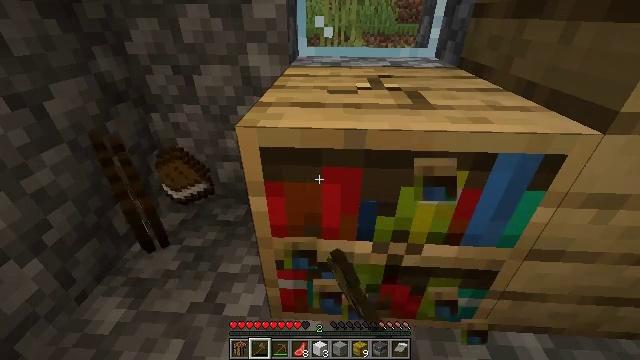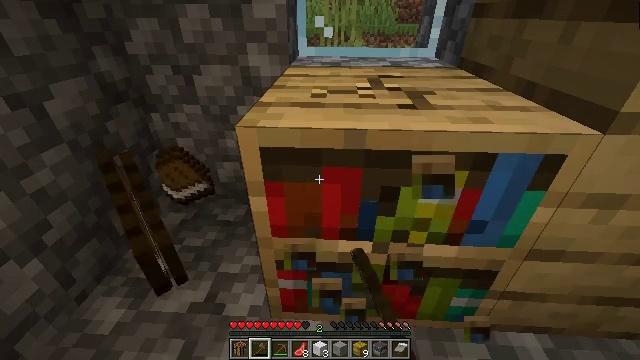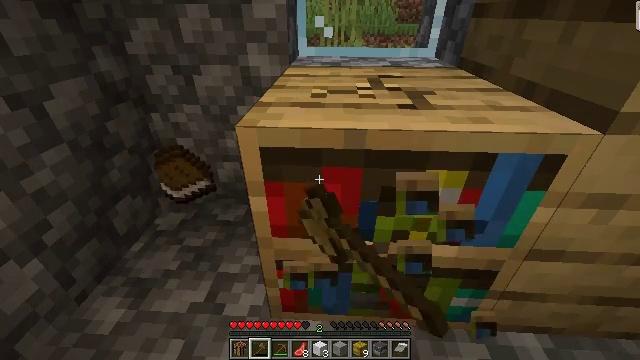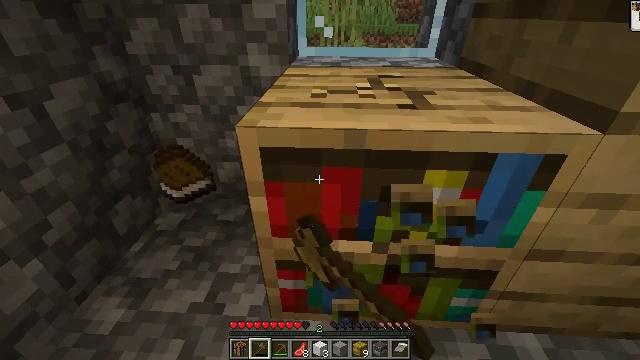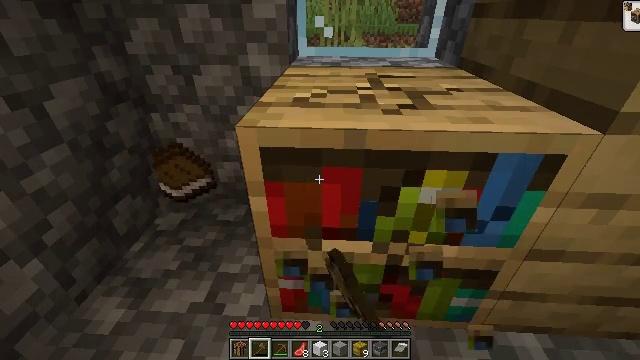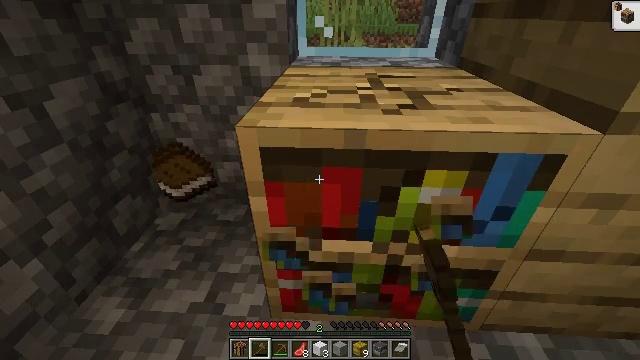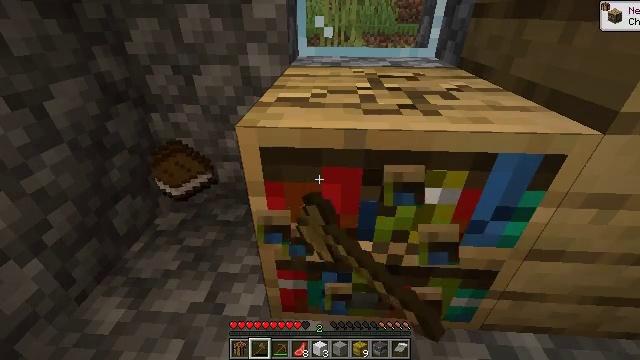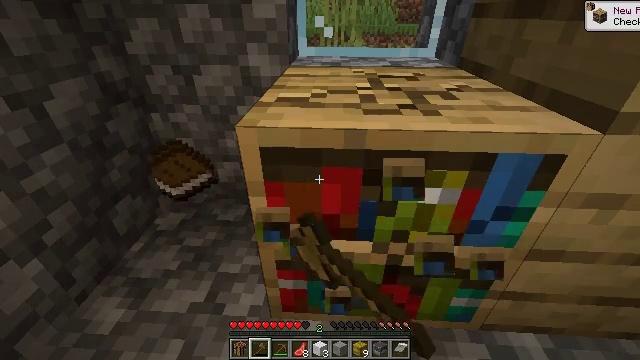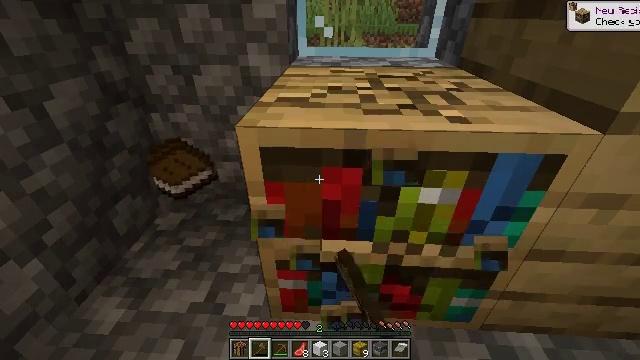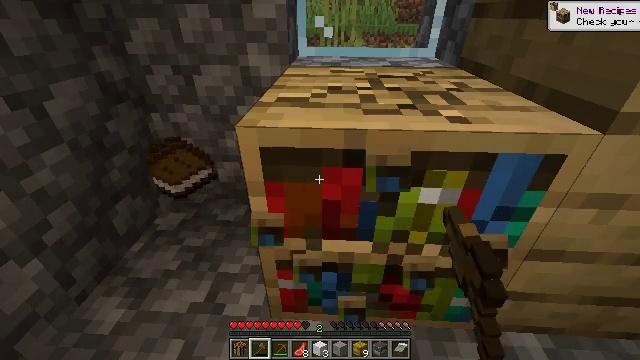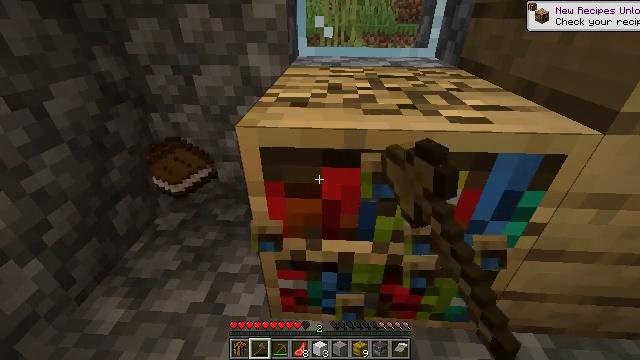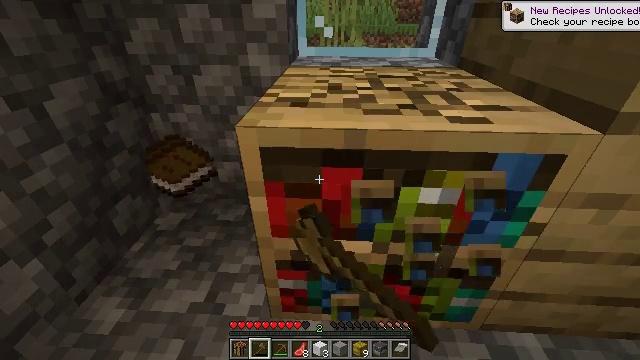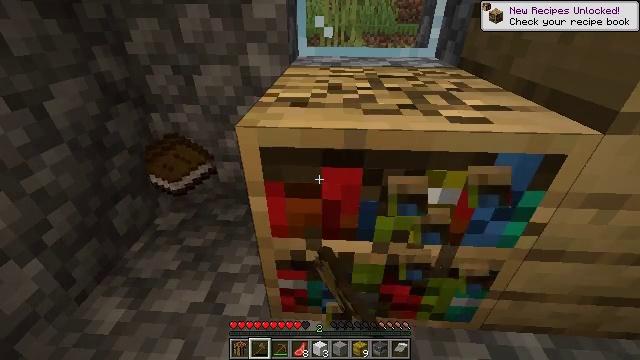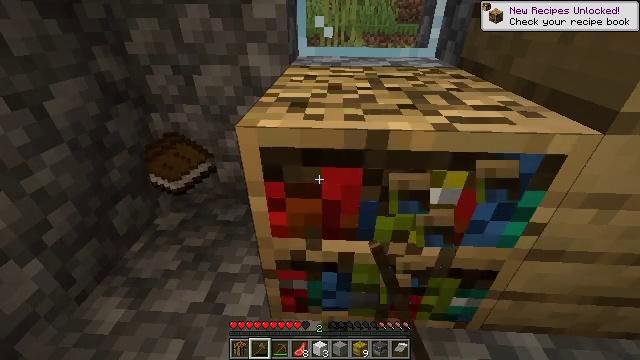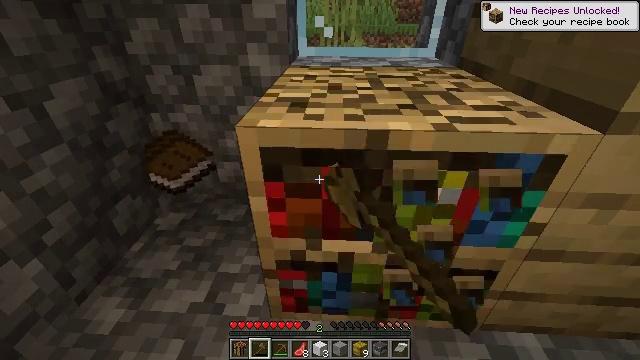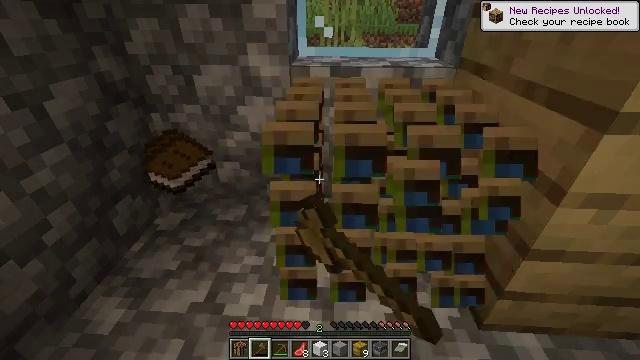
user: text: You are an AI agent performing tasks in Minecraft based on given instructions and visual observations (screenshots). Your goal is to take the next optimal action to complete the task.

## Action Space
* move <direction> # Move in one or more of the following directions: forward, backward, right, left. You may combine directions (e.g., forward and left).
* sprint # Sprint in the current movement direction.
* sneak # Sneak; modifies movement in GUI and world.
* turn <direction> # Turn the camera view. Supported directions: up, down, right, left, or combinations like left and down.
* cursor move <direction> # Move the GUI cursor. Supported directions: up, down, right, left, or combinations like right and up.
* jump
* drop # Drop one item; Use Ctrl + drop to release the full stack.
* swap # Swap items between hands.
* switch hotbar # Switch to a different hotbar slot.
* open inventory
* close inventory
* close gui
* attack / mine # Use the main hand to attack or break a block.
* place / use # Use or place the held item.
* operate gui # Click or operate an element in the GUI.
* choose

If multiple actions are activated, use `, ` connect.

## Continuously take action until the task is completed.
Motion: motion action
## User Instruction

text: Collect books by breaking the bookshelf.
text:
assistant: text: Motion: sneak, attack / mine
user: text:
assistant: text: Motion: sneak, attack / mine
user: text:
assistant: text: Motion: sneak, attack / mine
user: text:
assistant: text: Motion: sneak, attack / mine
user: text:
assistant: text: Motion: sneak, attack / mine
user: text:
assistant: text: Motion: sneak, attack / mine
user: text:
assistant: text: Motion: sneak, attack / mine
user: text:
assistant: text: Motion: sneak, attack / mine
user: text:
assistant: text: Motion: sneak, attack / mine
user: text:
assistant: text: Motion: sneak, attack / mine
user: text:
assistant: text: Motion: sneak, attack / mine
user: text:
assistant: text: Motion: sneak, attack / mine
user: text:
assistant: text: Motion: sneak, attack / mine
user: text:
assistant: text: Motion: sneak, attack / mine
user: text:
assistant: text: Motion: sneak, attack / mine
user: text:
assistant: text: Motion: sneak, turn left and up, attack / mine
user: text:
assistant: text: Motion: sneak, turn left and up, attack / mine
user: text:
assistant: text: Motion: sneak, turn left and up, attack / mine
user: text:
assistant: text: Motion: sneak, turn left and up, attack / mine
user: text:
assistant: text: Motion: sneak, turn left and up, attack / mine
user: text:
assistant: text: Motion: sneak, turn left and up, attack / mine
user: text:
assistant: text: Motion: sneak, turn left and up, attack / mine
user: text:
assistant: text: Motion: sneak, turn left and up, attack / mine
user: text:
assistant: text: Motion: sneak, turn up, attack / mine
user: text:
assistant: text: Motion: sneak, turn up, attack / mine
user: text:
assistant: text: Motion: sneak, turn up, attack / mine
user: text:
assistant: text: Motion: sneak, turn up, attack / mine
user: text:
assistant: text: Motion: sneak, turn up, attack / mine
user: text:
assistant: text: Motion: move forward, sneak, turn up, attack / mine
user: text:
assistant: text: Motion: move forward, sneak, turn right and up, attack / mine